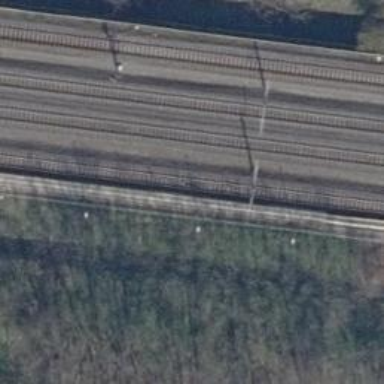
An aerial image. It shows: Stop position for public transport on the railway.